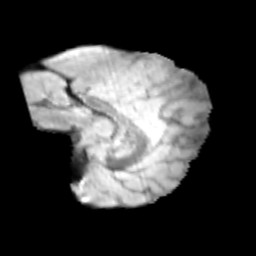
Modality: T2w
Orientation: sagittal
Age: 9
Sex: male
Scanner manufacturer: siemens
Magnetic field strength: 3 T
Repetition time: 3.8 s
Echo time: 0.07 s